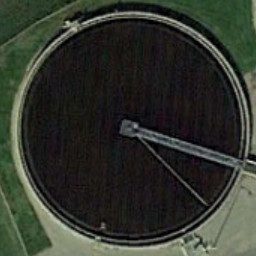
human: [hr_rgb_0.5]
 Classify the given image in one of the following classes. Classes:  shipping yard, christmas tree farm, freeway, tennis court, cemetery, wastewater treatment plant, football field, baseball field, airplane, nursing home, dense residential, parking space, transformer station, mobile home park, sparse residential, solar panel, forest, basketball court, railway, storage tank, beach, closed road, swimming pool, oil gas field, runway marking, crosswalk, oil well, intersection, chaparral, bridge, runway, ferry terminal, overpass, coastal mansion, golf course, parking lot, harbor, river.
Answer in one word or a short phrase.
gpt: wastewater treatment plant